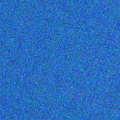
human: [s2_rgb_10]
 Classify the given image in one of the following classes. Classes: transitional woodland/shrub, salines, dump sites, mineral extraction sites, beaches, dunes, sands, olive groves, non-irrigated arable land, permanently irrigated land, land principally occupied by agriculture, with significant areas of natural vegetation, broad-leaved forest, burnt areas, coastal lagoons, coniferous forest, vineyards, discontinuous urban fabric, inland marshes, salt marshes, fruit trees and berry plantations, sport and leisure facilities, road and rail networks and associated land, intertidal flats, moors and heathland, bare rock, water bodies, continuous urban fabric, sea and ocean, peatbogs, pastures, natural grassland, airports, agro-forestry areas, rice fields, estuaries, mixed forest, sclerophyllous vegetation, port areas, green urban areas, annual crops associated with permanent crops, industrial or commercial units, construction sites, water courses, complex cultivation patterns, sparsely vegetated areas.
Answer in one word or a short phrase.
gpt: sea and ocean